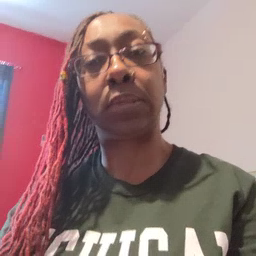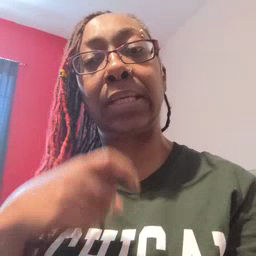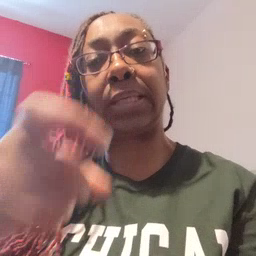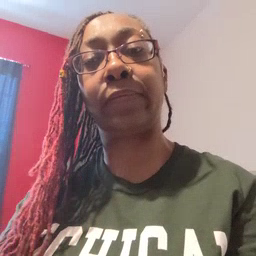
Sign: gift